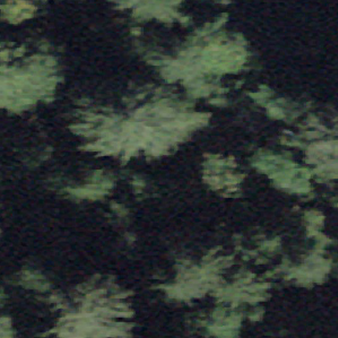
Label: other